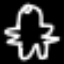
Label: angel